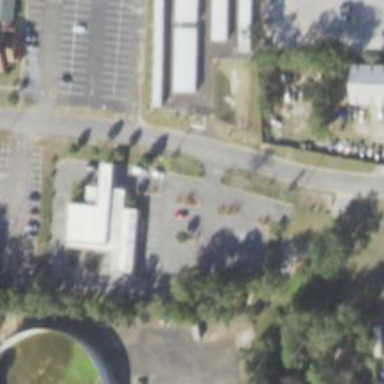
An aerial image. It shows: Parking space is available.